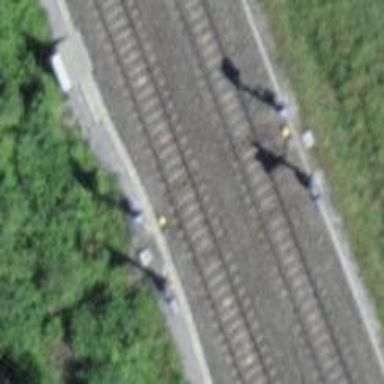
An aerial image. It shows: Railway signal.